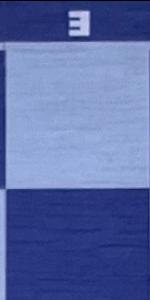
Label: Empty